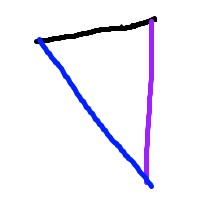
Shape: triangle